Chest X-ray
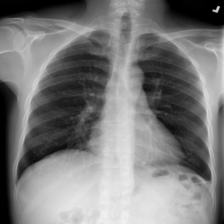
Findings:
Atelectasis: negative
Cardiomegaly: negative
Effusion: negative
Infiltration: negative
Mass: negative
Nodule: negative
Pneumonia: negative
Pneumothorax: negative
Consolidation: negative
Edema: negative
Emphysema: negative
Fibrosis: negative
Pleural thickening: negative
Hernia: negative